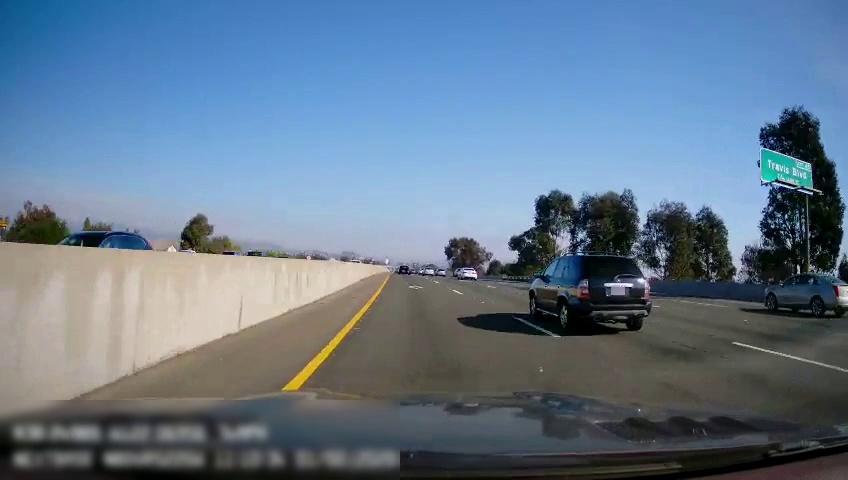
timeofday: Day
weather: Sunny
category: Drivable Space
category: Vehicles | Car
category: Vehicles | Car
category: Vehicles | Car
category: Vehicles | Car
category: Vehicles | SUV
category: Vehicles | Car
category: Vehicles | Car
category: Vehicles | Car
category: Vehicles | SUV
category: Vehicles | SUV
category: Vehicles | Car
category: Lanes | Alternate Lane
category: Lanes | Current Lane
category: Lanes | Current Lane
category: Lanes | Alternate Lane
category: Lanes | Alternate Lane
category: Lanes | Alternate Lane
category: Traffic | Signs